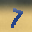
Label: 7